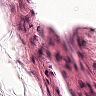
Metastatic tissue present: no